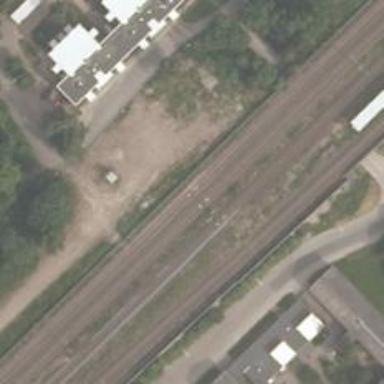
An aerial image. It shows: Railway signal with catenary mast.